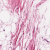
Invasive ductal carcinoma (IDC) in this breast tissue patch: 0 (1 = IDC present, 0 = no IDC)